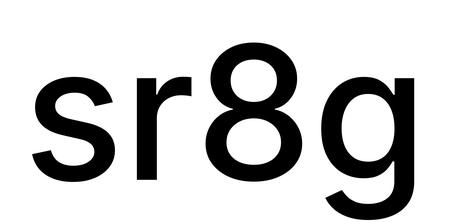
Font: Inter_Medium